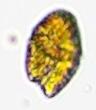
Label: Akashiwo